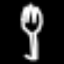
Label: fork